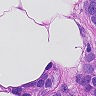
Metastatic tissue present: no